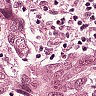
Metastatic tissue present: yes